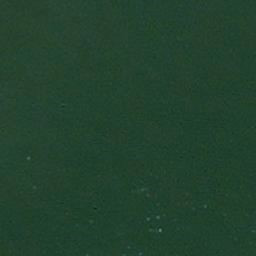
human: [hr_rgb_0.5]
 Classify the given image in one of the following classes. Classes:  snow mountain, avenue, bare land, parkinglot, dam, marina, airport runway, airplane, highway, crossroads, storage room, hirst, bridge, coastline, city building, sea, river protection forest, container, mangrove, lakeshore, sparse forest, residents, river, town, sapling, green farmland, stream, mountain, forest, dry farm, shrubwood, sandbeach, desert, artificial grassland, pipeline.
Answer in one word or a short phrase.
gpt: sea